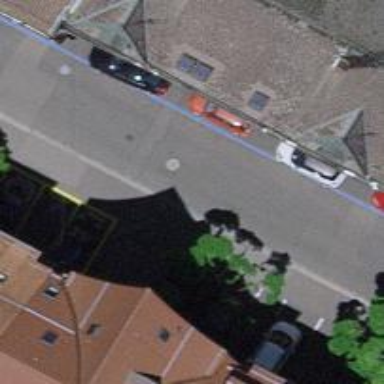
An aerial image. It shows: Residential road with separate asphalt sidewalk.